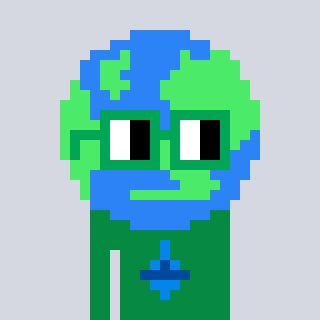
a pixel art character with square green glasses, a earth-shaped head and a green-colored body on a cool background